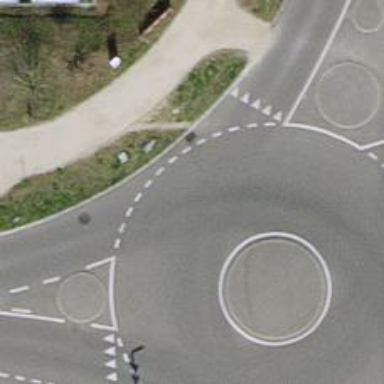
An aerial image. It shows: Residential road with asphalt surface leading to roundabout.